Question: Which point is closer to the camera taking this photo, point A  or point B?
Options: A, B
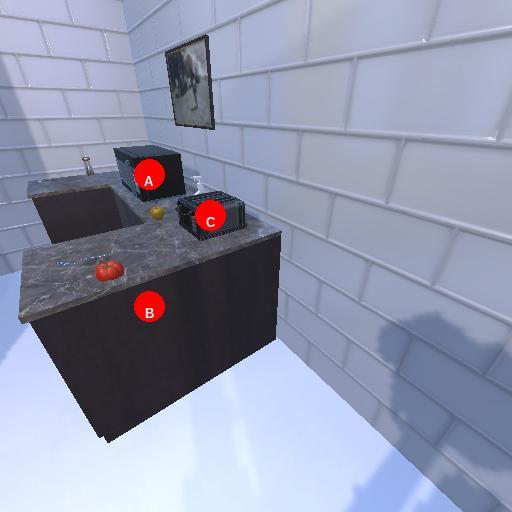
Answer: A